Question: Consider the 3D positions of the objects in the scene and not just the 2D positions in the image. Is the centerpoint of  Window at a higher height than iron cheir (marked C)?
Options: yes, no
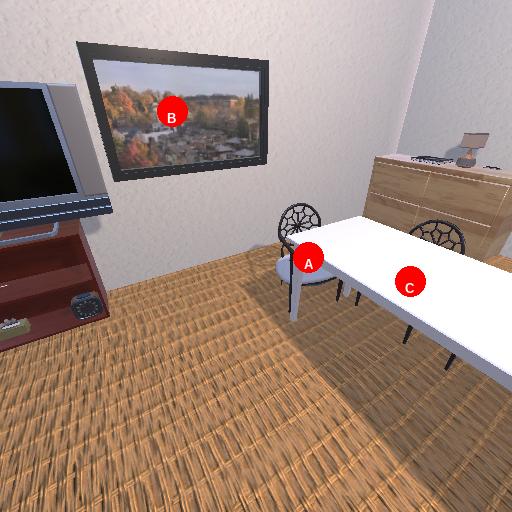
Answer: yes